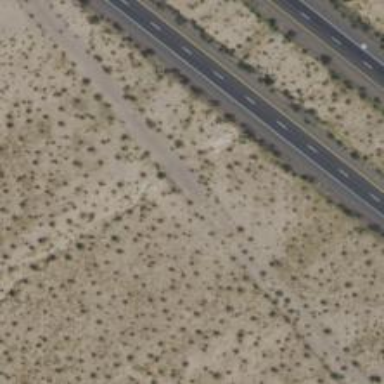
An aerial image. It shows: Track road.